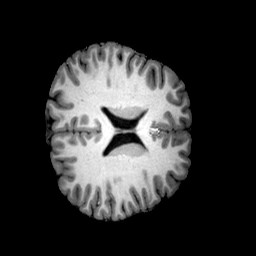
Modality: T1w
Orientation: axial
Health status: ill
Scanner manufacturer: siemens
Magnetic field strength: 3 T
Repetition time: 2 s
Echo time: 0.00303 s